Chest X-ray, PA view. Patient: 80 years old, sex M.
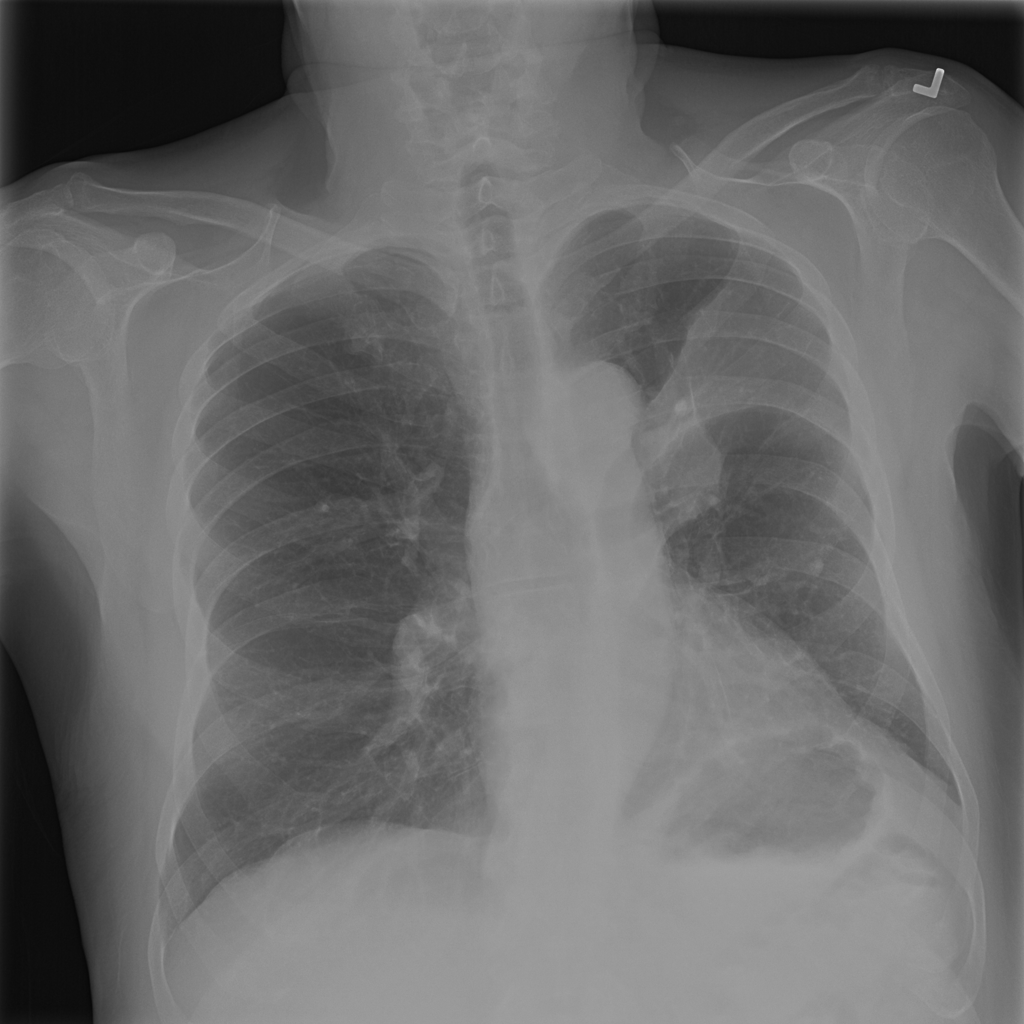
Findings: Atelectasis